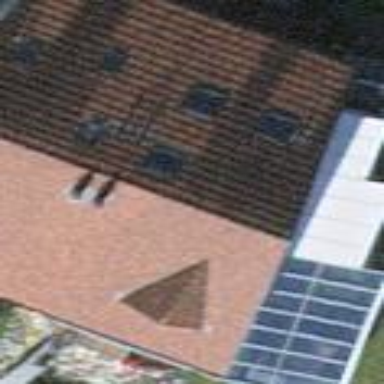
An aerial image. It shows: Terrace building with gabled roof oriented across.